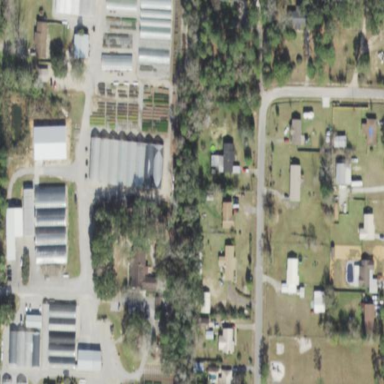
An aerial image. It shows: Plant nursery with trees.